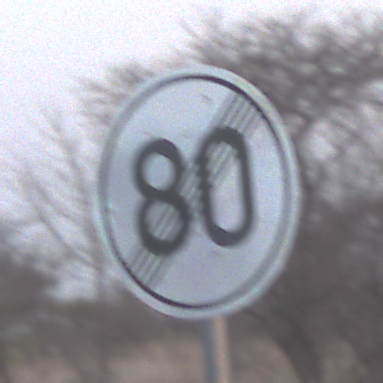
Verkehrszeichen: EndeGeschwindigkeit80
Umgebung: Outdoor, Nature
Tageszeit: SunriseSunset
Wetter: Clear
Licht: Natural
Jahreszeit: NotSpecified
Kontrast: LowContrast